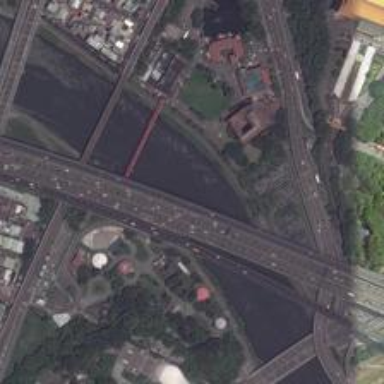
Here is an intricated overpass,connecting several areas nearby .